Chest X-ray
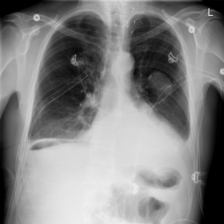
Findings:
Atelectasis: negative
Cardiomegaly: negative
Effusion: negative
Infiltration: negative
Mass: negative
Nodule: negative
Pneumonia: negative
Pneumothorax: positive
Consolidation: negative
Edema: negative
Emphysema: negative
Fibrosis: negative
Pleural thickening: negative
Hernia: negative